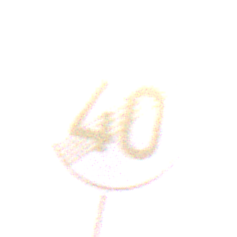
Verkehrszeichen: EndeGeschwindigkeit40
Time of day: Dawn
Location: Outdoor (RoadRail)
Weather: Clear
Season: NotSpecified
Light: Natural